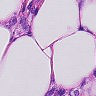
Metastatic tissue present: yes